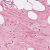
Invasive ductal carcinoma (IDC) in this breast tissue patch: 0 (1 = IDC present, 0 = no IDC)